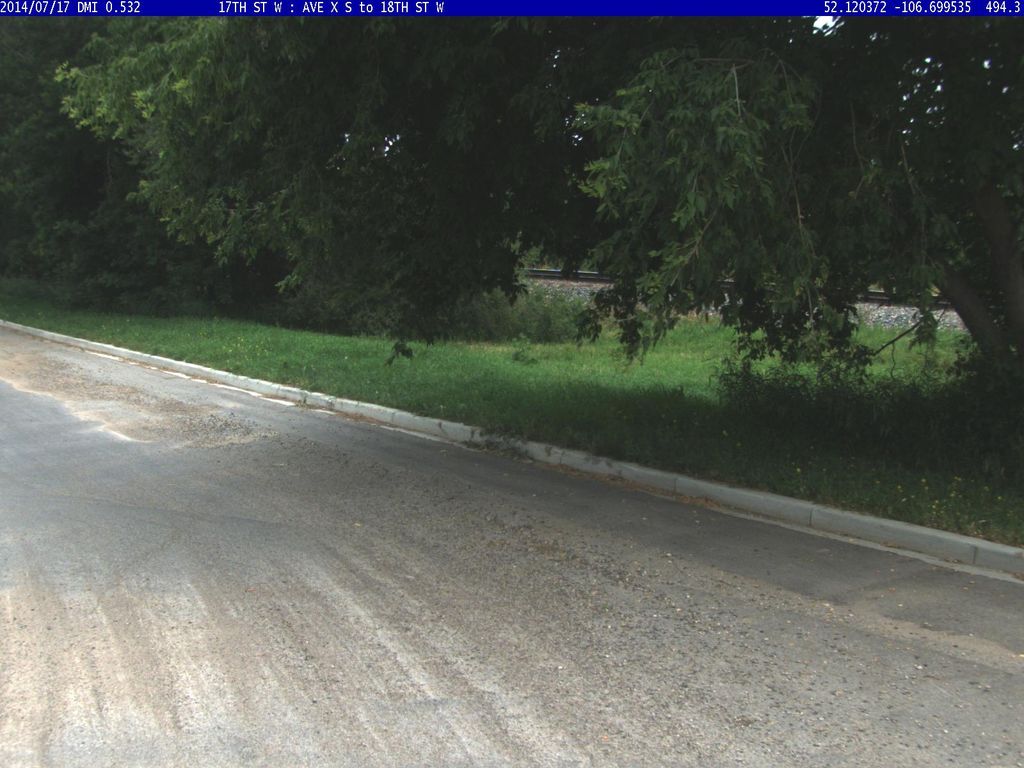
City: saskatoon